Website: walmart
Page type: cart
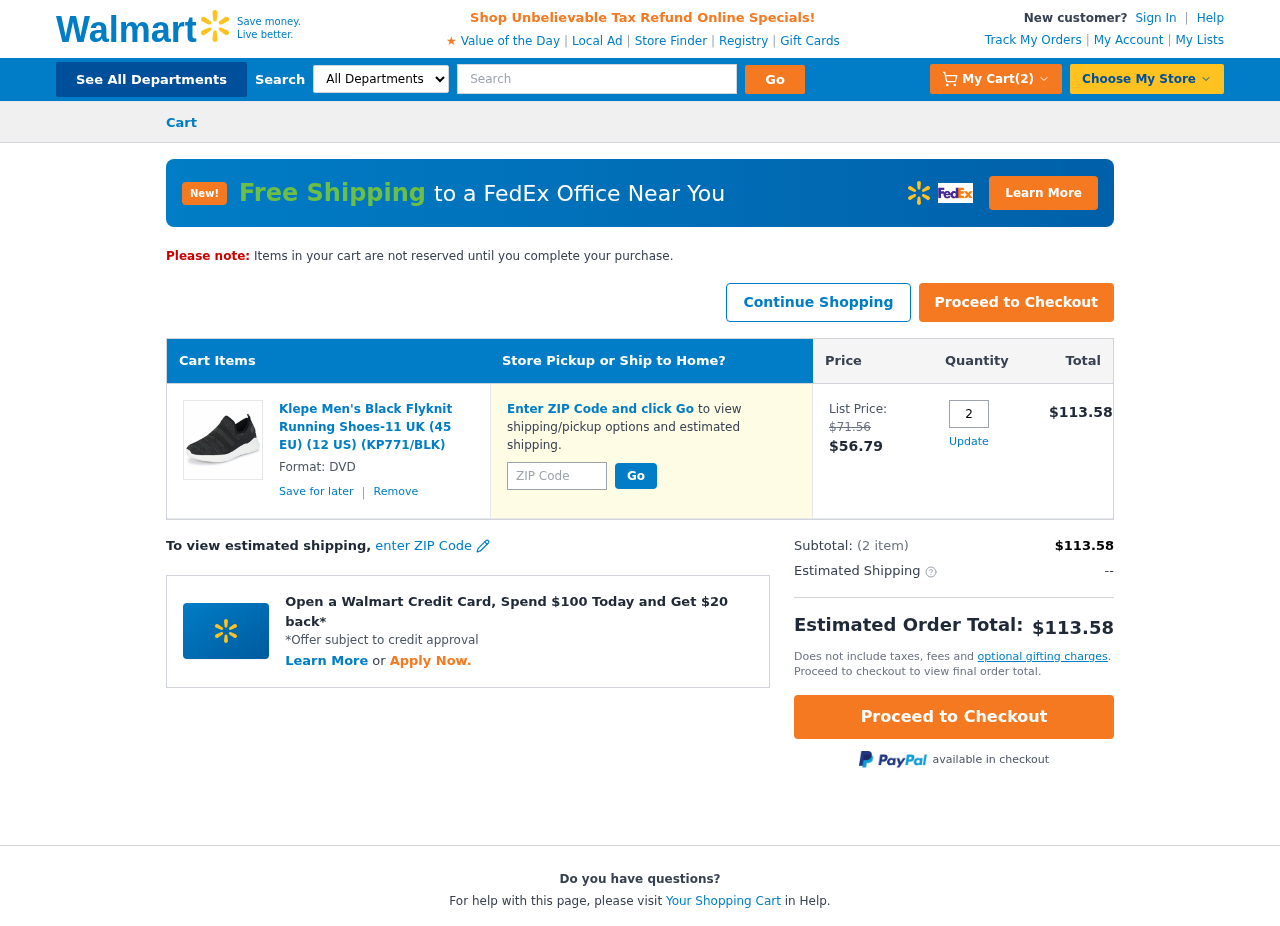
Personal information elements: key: PII_POSTCODE
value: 58535
Product elements: key: PRODUCT1_NAME
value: Klepe Men's Black Flyknit Running Shoes-11 UK (45 EU) (12 US) (KP771/BLK)
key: PRODUCT1_PRICE
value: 56.79
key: PRODUCT1_QUANTITY
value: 2
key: PRODUCT1_ORIGINAL_PRICE
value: $71.56
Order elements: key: ORDER_NUM_ITEMS
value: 2
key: ORDER_SUBTOTAL
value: $113.58
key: ORDER_TOTAL
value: $113.58
Search elements: key: HEADER_SEARCH
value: Search